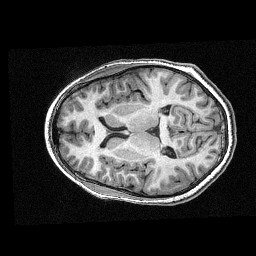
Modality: T1w
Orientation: axial
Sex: female
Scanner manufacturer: siemens
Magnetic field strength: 3 T
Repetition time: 2.3 s
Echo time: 0.00336 s